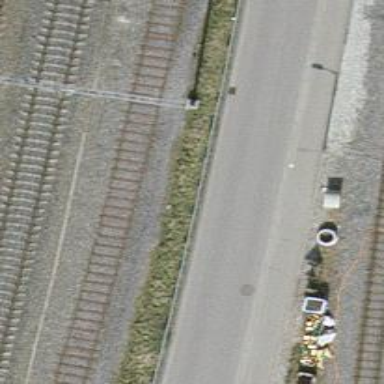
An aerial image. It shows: Rail yard with electrified rails and single track.